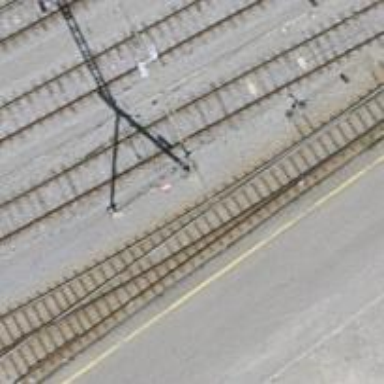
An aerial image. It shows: Railway yard with one track. The railway is electrified with contact line.